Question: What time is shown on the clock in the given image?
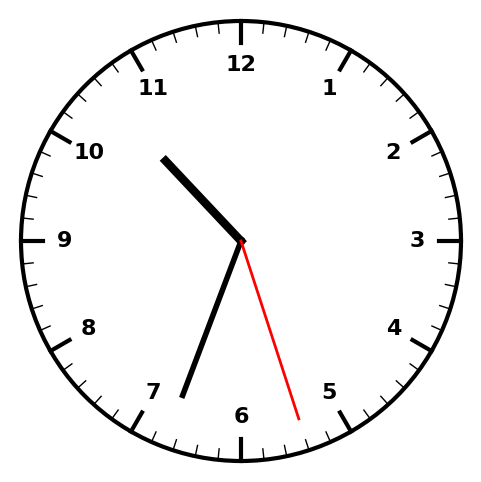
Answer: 10:33:27